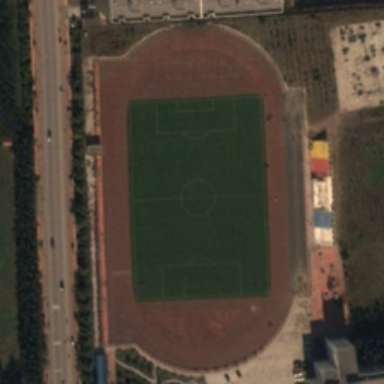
A playground is near a road with many green trees in two sides .